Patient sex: M
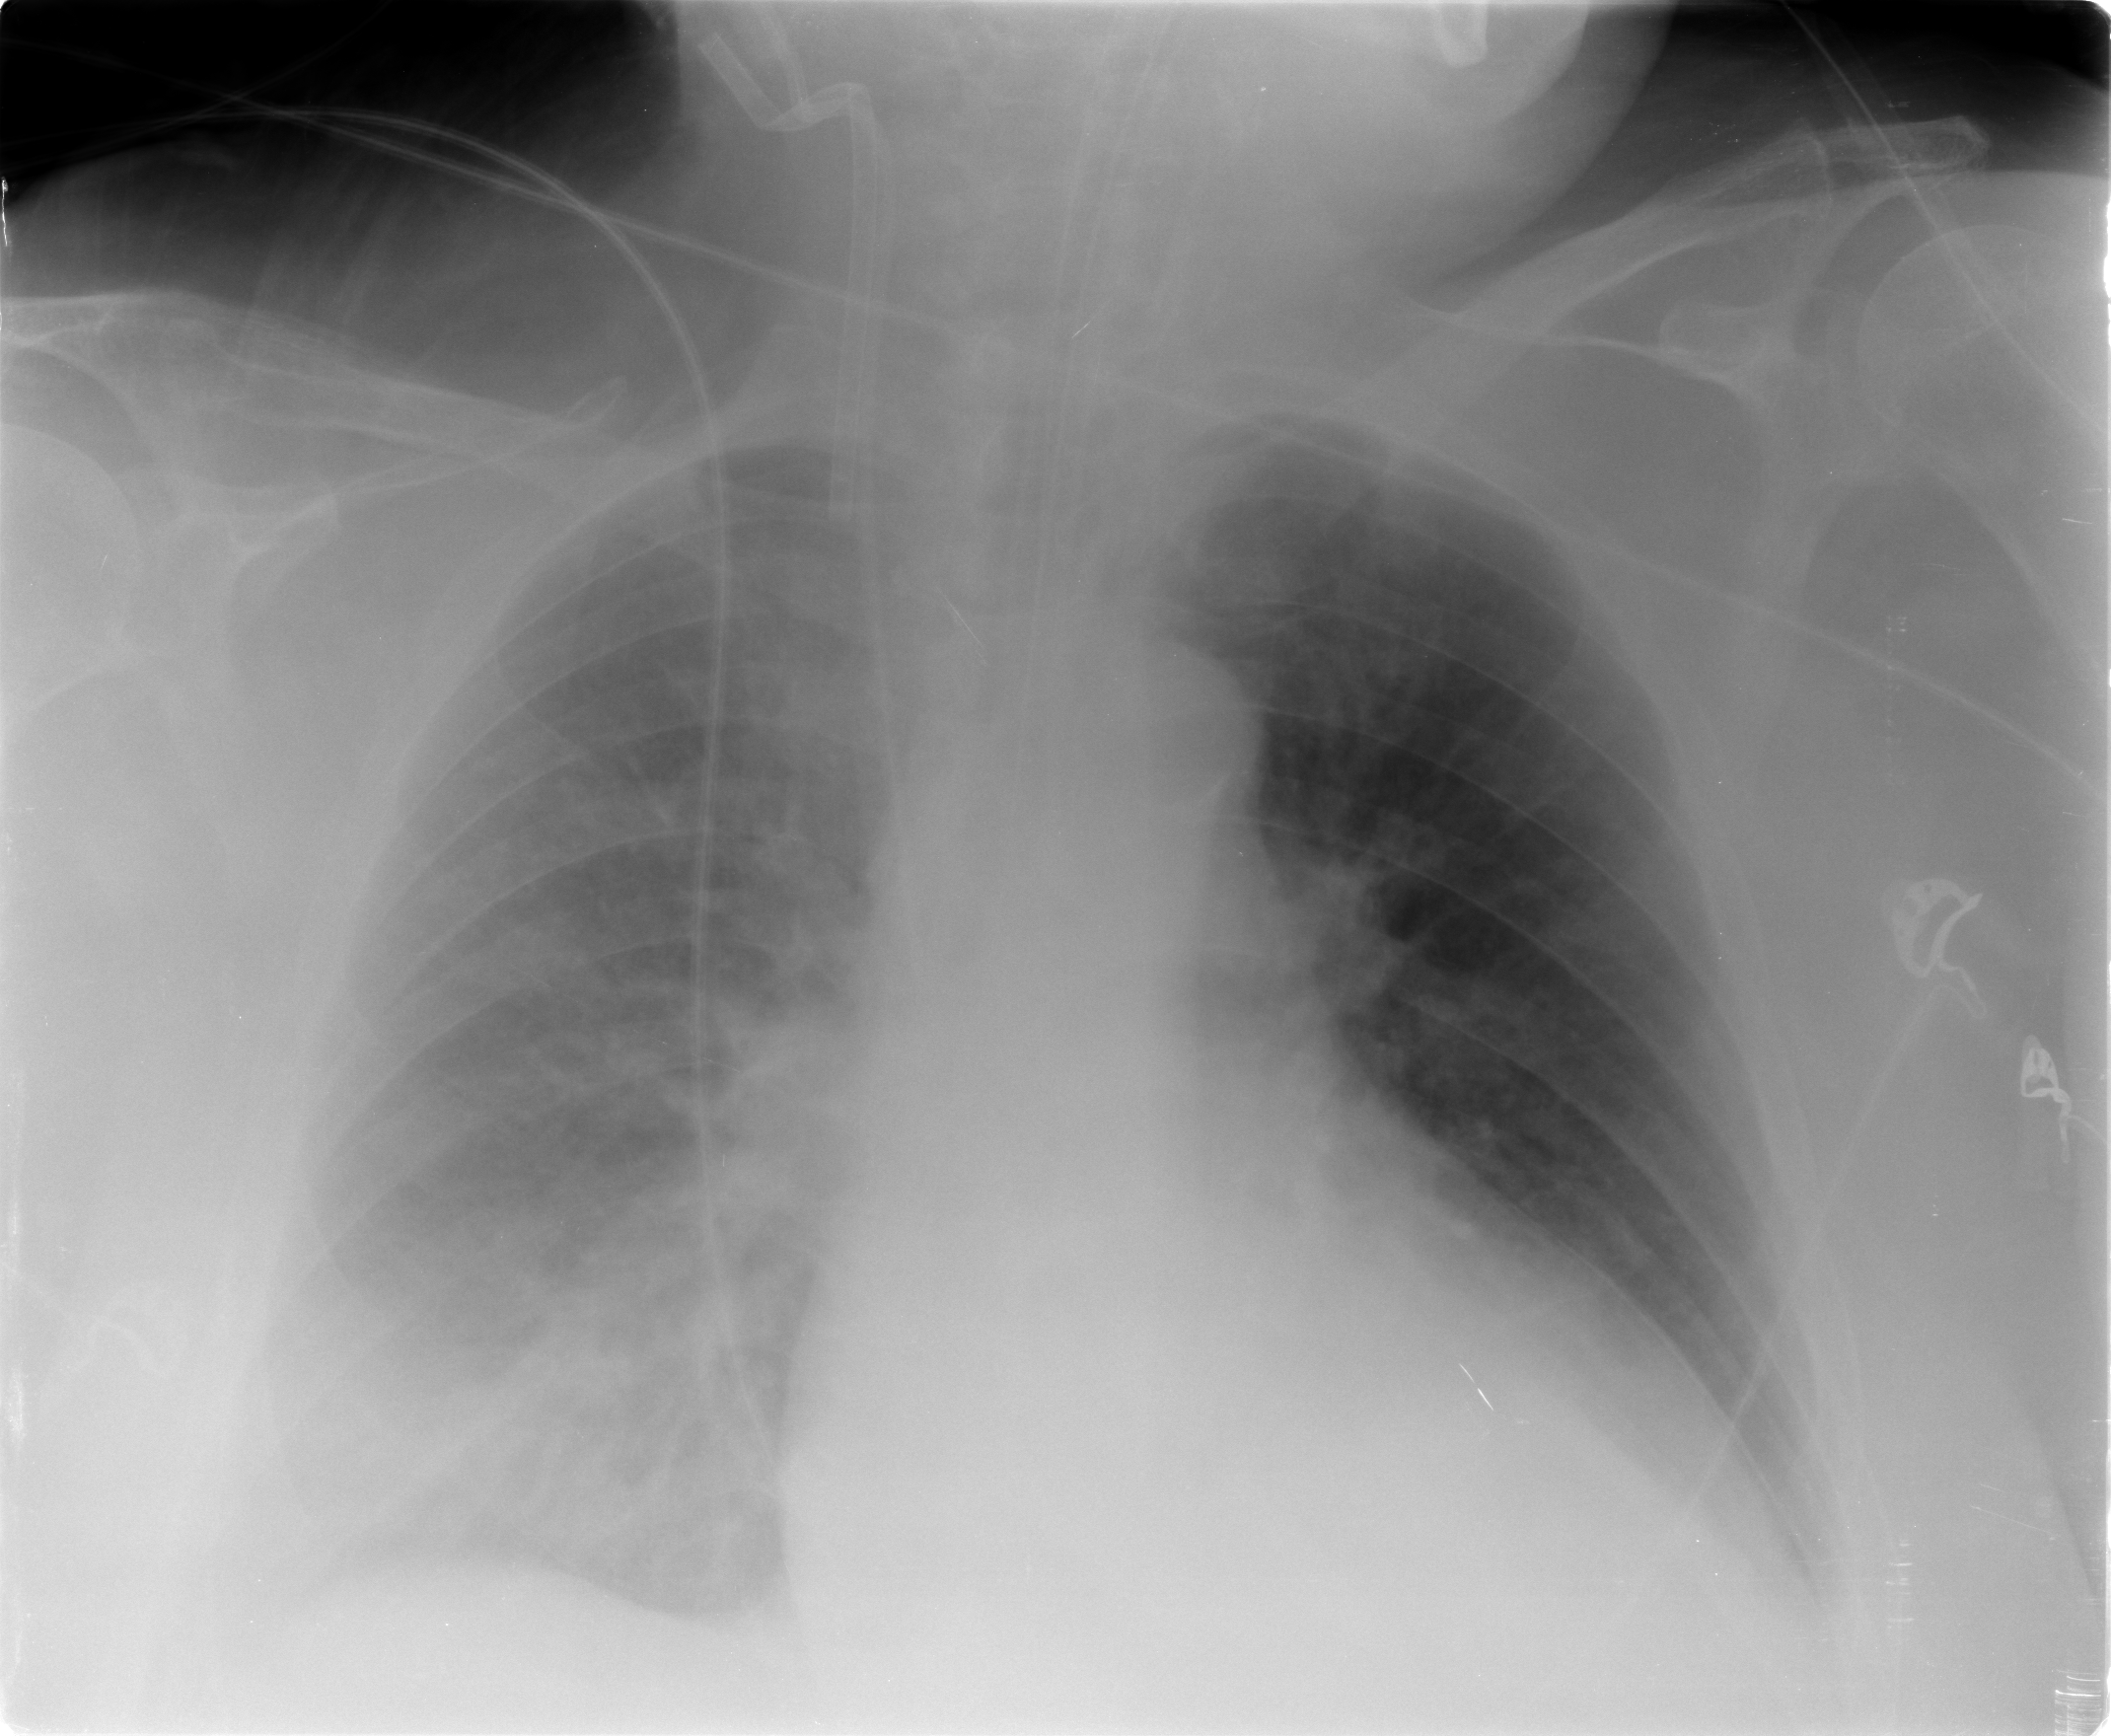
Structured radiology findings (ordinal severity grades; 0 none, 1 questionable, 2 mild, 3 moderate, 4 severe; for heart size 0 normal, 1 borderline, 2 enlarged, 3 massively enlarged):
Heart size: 2
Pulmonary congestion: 0
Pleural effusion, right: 0
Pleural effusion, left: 0
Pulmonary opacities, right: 0
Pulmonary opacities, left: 0
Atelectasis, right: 4
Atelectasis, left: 0